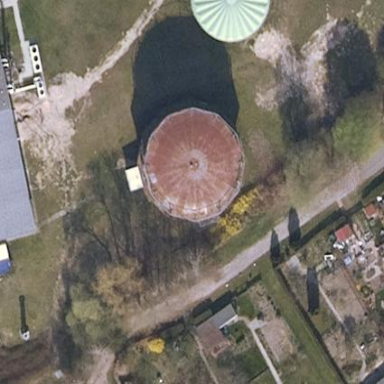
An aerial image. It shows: Building with storage tank.